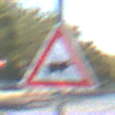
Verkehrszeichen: ViehtriebLinks
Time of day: Midday
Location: Outdoor (Urban)
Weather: Clear
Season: NotSpecified
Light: Natural